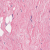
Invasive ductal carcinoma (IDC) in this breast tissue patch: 0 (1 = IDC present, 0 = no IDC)